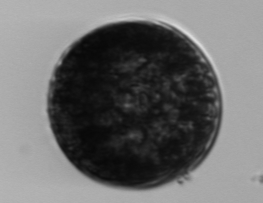
Label: Coscinodiscus